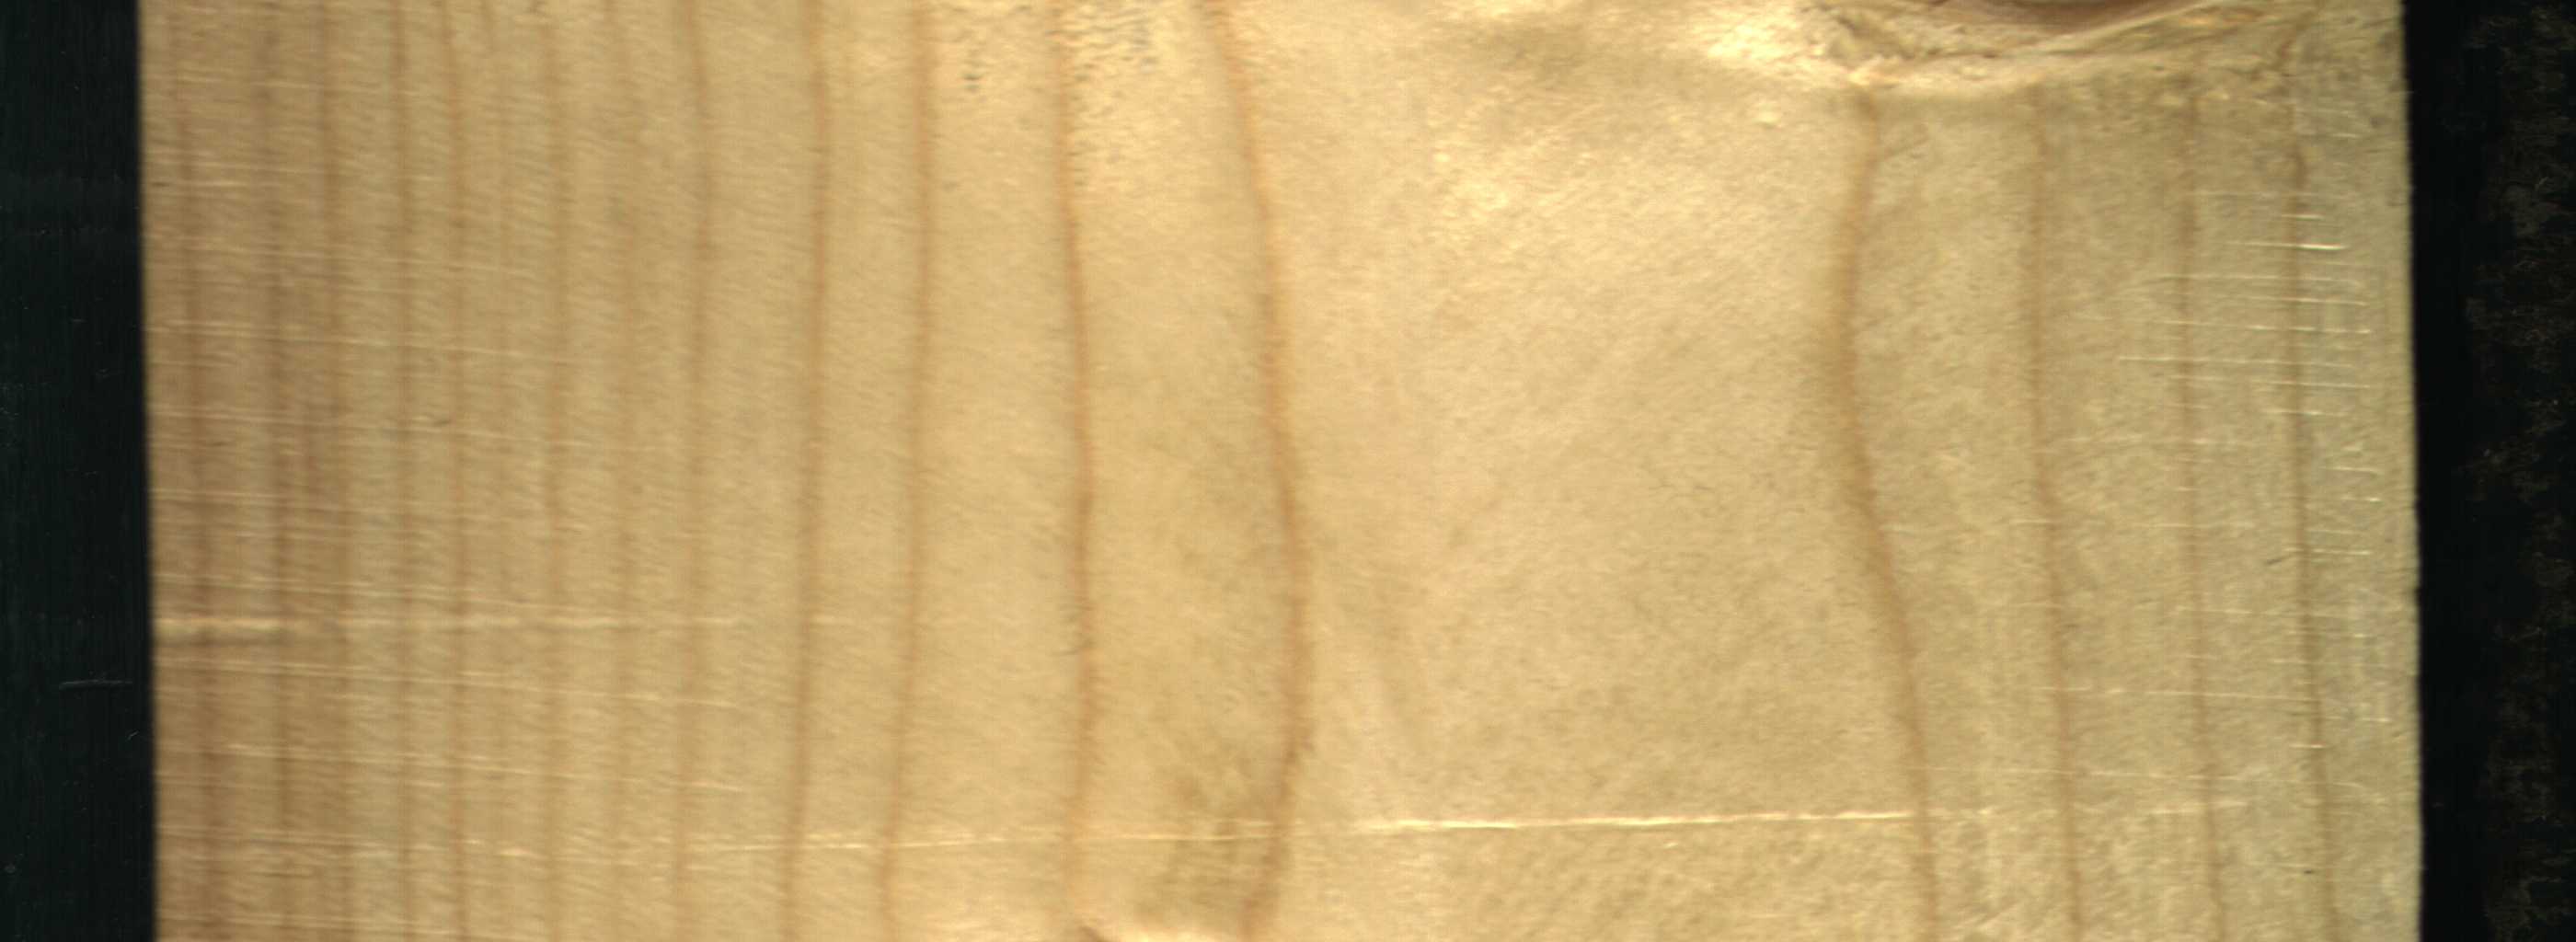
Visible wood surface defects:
Live_Knot